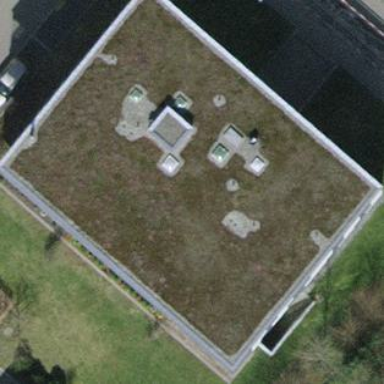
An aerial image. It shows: Flat roofed apartment building.